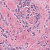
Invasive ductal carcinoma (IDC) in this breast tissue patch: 1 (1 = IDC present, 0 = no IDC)